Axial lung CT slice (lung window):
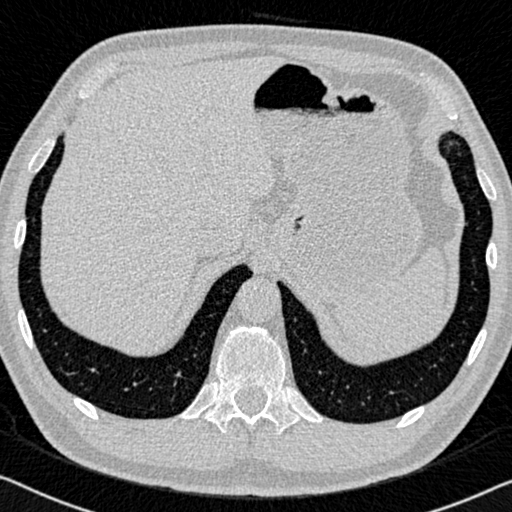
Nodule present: no